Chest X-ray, AP view. Patient: 55 years old, sex M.
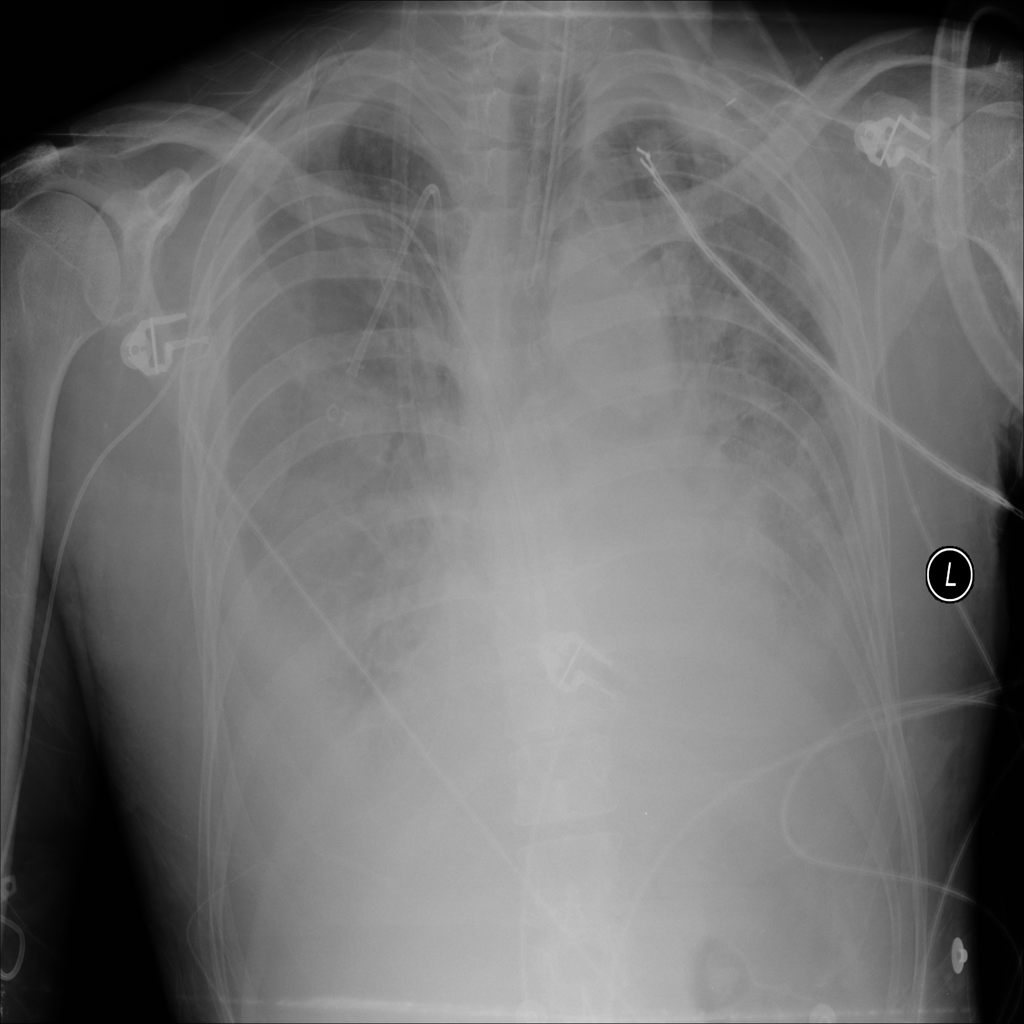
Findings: Edema